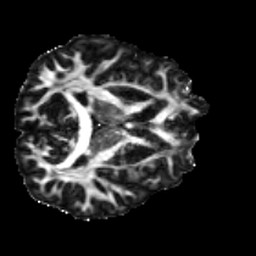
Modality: FA
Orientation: axial
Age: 23
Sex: male
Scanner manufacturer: siemens
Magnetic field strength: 3 T
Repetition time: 3.5 s
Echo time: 0.086 s